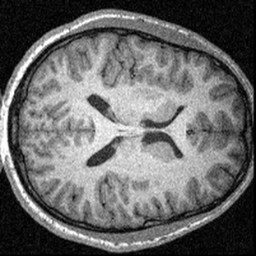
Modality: T1w
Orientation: axial
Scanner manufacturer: siemens
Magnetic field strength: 3 T
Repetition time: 1.57 s
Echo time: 0.00304 s